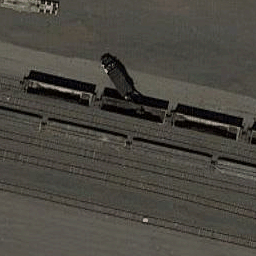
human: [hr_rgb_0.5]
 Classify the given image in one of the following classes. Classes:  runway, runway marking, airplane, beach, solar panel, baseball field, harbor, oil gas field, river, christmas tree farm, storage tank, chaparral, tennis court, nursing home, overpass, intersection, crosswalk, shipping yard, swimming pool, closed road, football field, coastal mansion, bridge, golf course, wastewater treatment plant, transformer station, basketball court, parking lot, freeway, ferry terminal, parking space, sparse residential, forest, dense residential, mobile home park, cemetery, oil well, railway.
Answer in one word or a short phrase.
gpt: railway